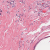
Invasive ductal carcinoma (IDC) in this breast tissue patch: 1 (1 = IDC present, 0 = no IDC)